Question: I would like to reproduce the same thing as screenshot below and I don't know how to proceed.
I would like a big font text (12.560) and next to it I would like two lines of small text.

Thank you for your help.
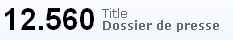
Answer: This should get you started, from a layout perspective.
You can swap the elements with whatever ones you wish.
### HTML
'''
<h3>12.560</h3>
<div>
<h4>Title</h4>
<span>Dossir</span>
</div>
'''
### CSS
'''
h3,
div {
float: left;
}
h3 {
font-size: 40px;
}
div {
padding-left: 10px;
}
div span {
font-weight: bold;
}
'''
<URL>.